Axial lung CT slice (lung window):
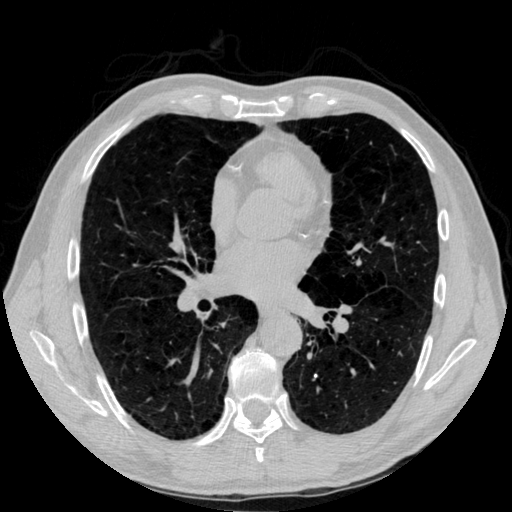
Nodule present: no